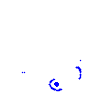
Particle: pion